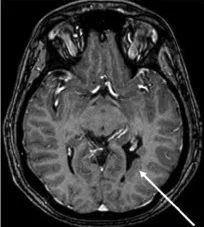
A: T1 MRI demonstrating PVH in the left trigone.
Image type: radiology (mri)